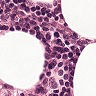
Metastatic tissue present: no